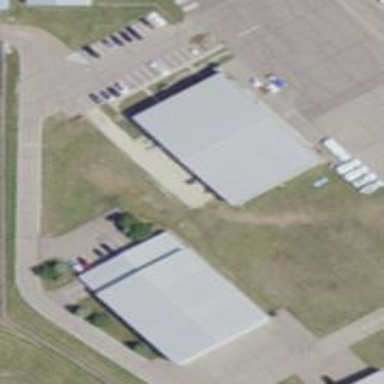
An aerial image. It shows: Building that is hangar at the airport.